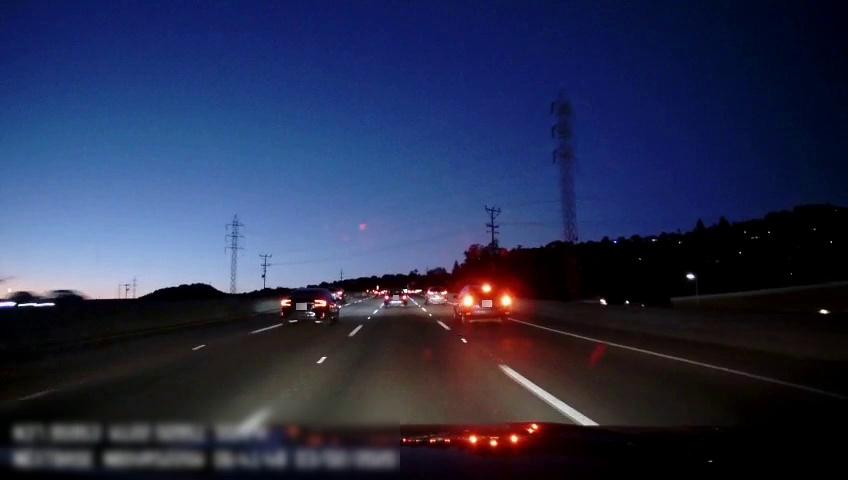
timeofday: Night
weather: Other
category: Drivable Space
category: Vehicles | SUV
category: Vehicles | Car
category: Vehicles | SUV
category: Vehicles | Car
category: Vehicles | Car
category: Vehicles | Car
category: Vehicles | SUV
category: Lanes | Current Lane
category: Lanes | Current Lane
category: Lanes | Alternate Lane
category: Lanes | Alternate Lane